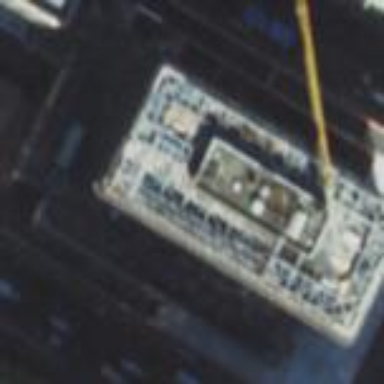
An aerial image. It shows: Building with flat concrete roof.